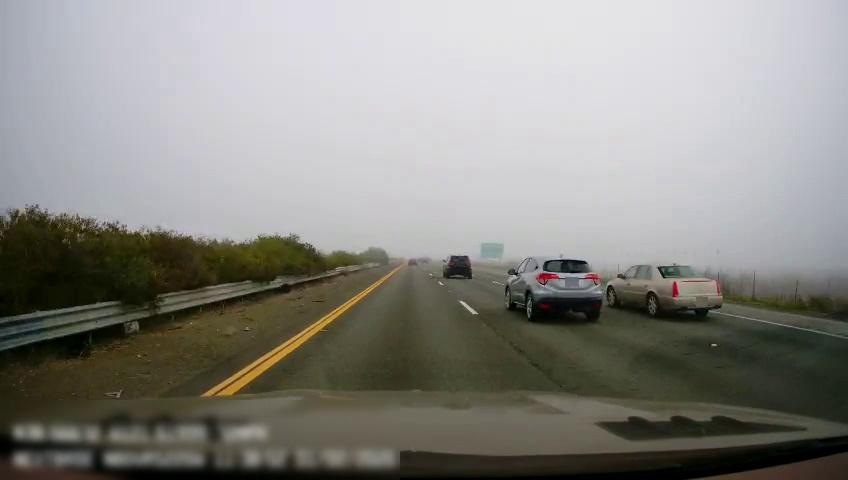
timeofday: Day
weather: Cloudy
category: Drivable Space
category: Vehicles | Car
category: Vehicles | SUV
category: Vehicles | SUV
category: Lanes | Current Lane
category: Lanes | Current Lane
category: Lanes | Alternate Lane
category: Lanes | Alternate Lane
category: Lanes | Alternate Lane
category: Traffic | Signs